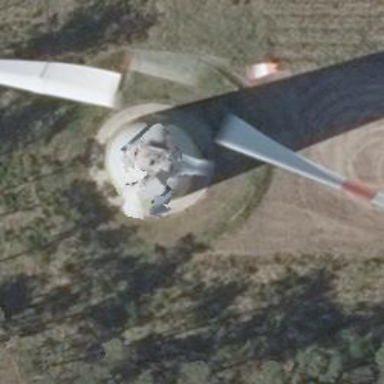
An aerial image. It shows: Wind turbine used as power generator.